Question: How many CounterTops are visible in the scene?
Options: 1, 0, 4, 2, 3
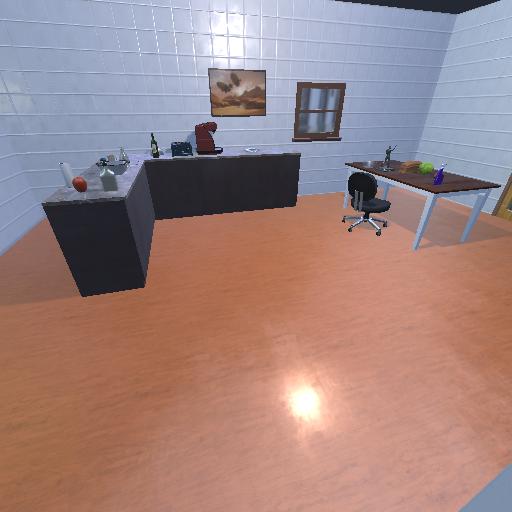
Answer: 1